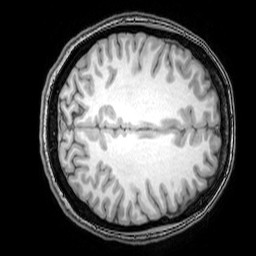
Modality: T1w
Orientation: axial
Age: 24
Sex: female
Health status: healthy
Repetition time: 0.081 s
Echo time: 0.037 s